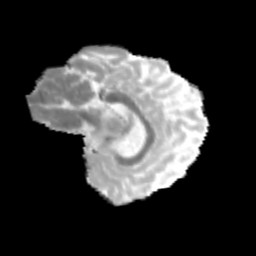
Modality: MD
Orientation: sagittal
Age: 12
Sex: female
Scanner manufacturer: siemens
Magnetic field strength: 3 T
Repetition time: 3.8 s
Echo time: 0.07 s